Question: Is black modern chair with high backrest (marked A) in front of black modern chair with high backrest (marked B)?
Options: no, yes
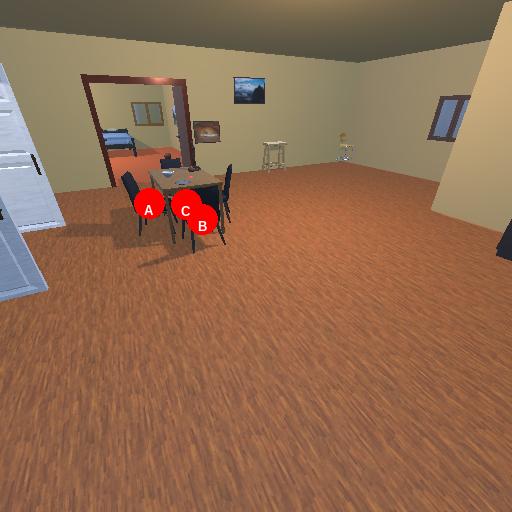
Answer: no